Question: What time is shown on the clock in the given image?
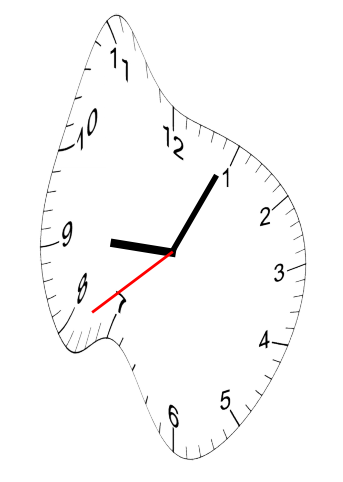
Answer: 09:04:39